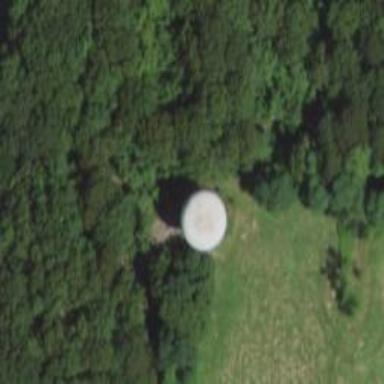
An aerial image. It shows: Water tower that is man-made.